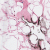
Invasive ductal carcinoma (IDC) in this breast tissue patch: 0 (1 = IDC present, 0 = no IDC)